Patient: sex F, age 39
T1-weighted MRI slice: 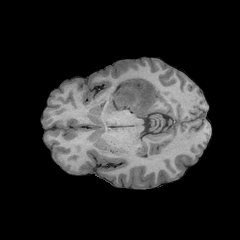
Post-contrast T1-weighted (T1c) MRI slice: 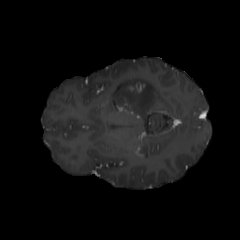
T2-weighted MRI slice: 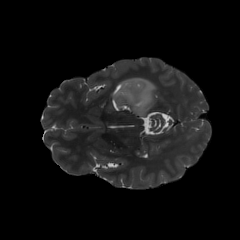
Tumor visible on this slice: yes
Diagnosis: Astrocytoma, IDH-mutant
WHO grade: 4